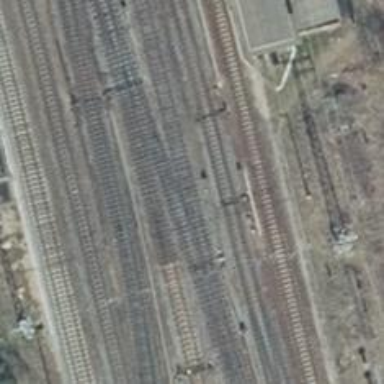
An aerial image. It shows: Railway switch with the turnout side on the left.